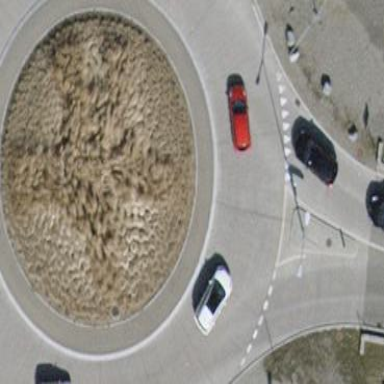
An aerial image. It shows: Concrete roundabout on primary highway.